Question: I want to install psycopg2 on Windows 8.1 x64 computer and I'm using python 2.7.6 from <URL>. As I launch the installer as administrator, I got this error,

I press confirm and next button, but I can't choose or type my python directory.
I have seen this post after I got those problem, <URL>, but it seems that that is a different case as mine.
How to successfully install psycopg2 on Windows 8.1 x64 computer?
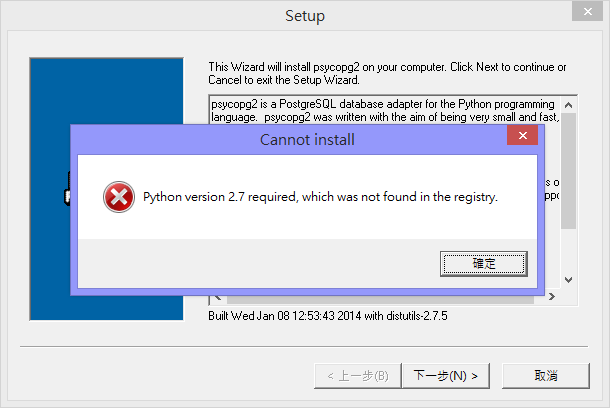
Answer: <URL>.
Your Psycopg2 architecture must match the architecture of the Python binary you installed. So if you have a 32-bit Python 2.7 you must get the 32-bit psycopg2; if you have the 64-bit Python 2.7, you must get the 64-bit pycopg2.
This applies to any Python module that contains binary modules, not just psycopg2.